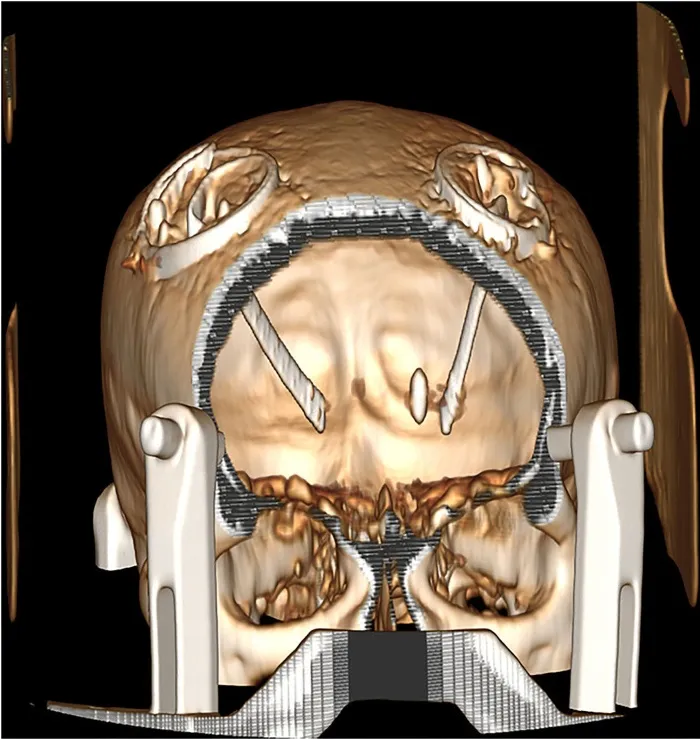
Three-dimensional reconstruction after the DBS implantation.
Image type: radiology (ct)